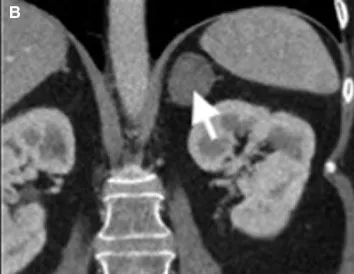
Computed tomography of the abdomen showing a 3.1-cm, lipid-rich adrenal adenoma (5 Hounsfield units). B, Coronal view.
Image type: radiology (ct)